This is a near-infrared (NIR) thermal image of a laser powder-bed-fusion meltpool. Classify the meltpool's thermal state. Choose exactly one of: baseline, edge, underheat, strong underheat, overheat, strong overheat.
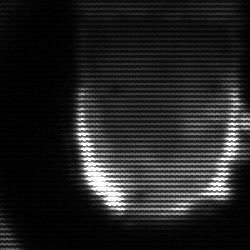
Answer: baseline